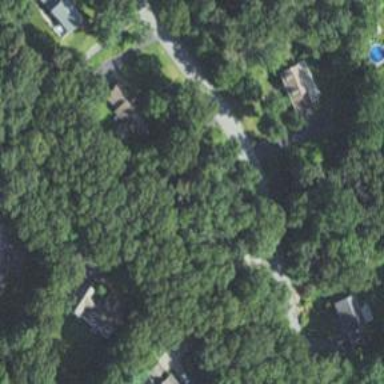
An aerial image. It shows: Residential driveway used as service road.